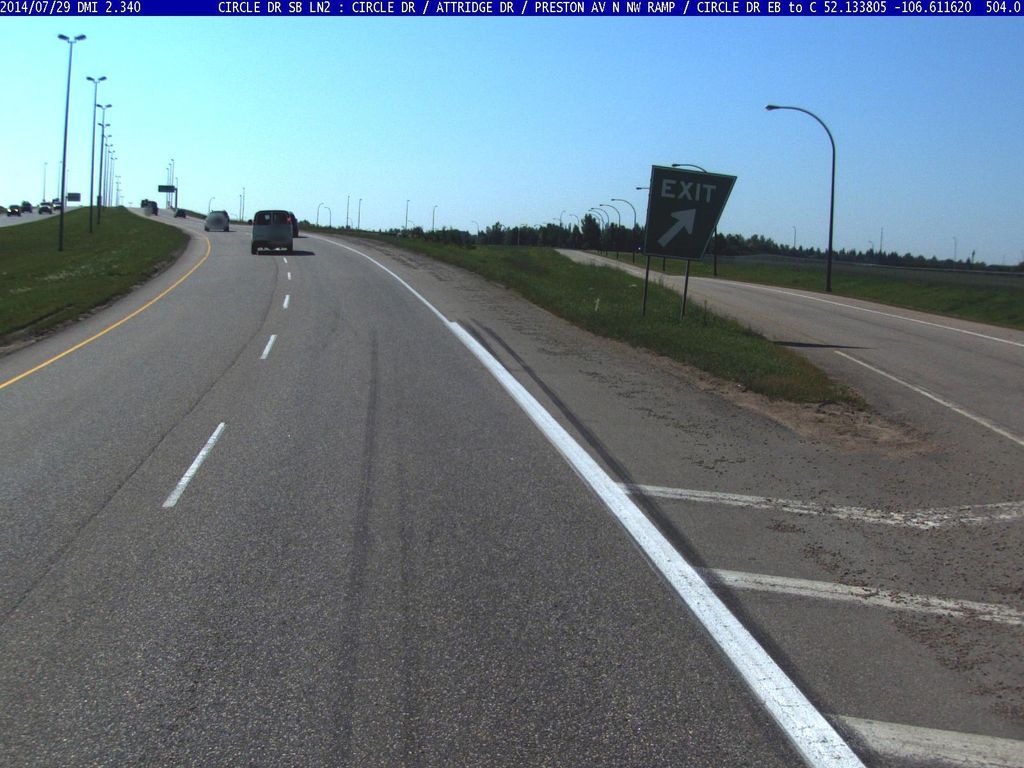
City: saskatoon